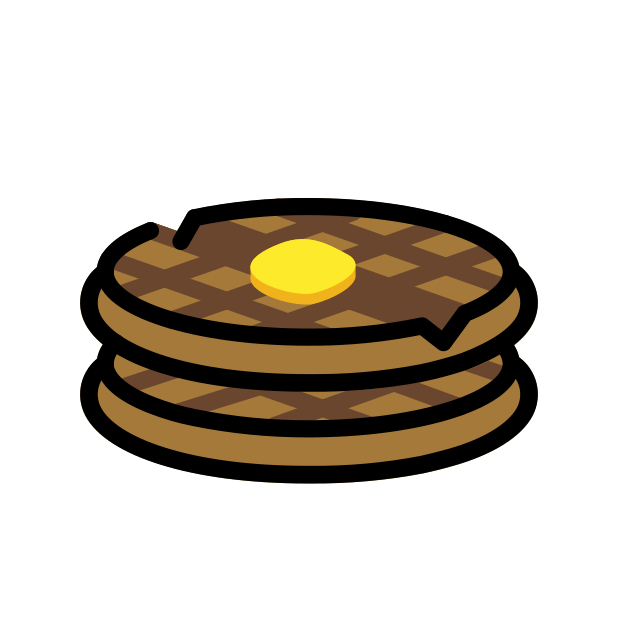
Emoji: 🧇
Name: waffle
Unicode: 0x1f9c7